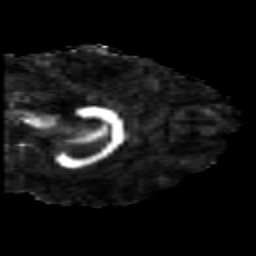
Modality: FA
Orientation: sagittal
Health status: healthy
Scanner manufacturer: siemens
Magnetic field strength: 3 T
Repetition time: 10 s
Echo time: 0.092 s